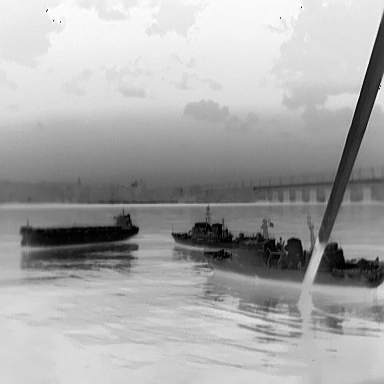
There are three objects shown in the infrared image, including a liner, and two warships.